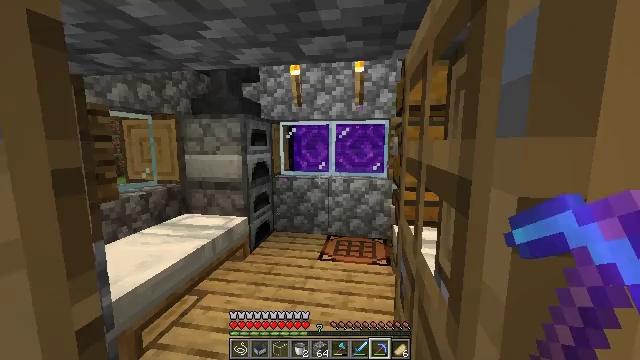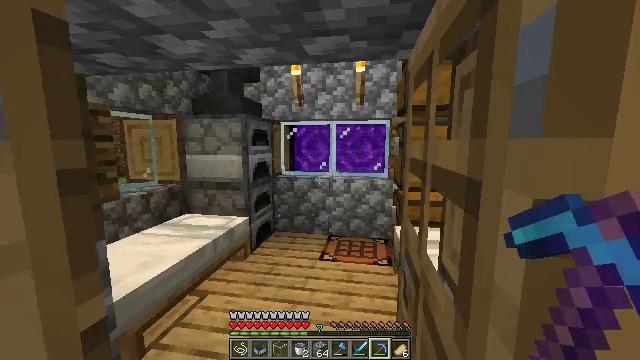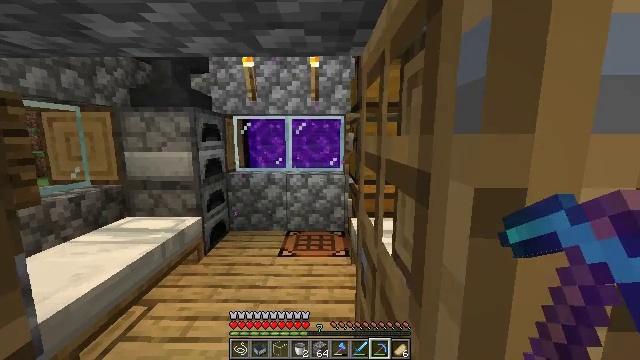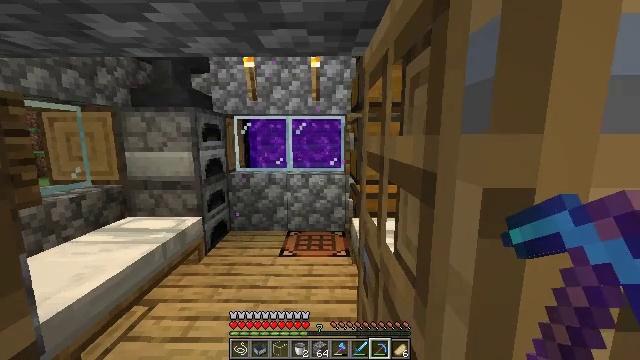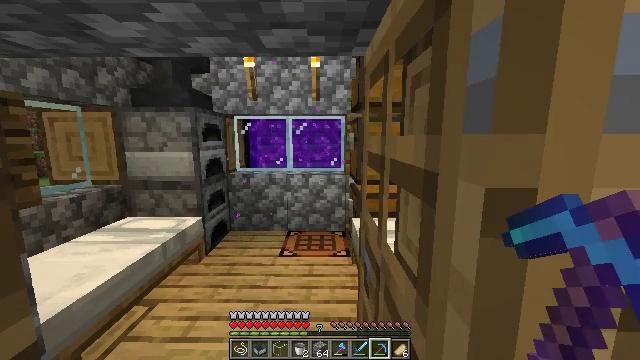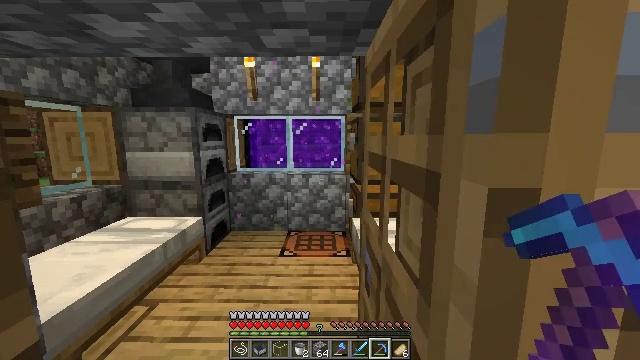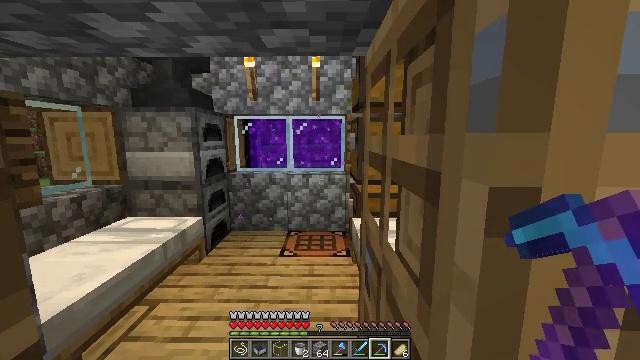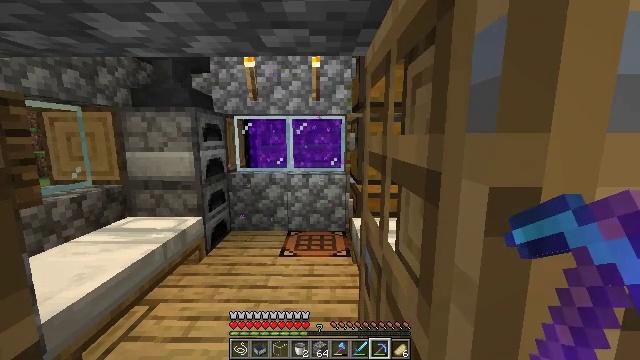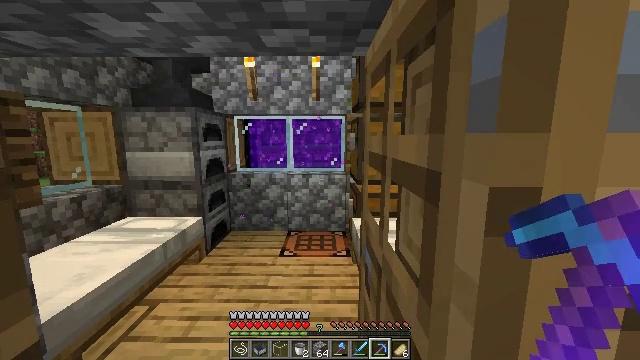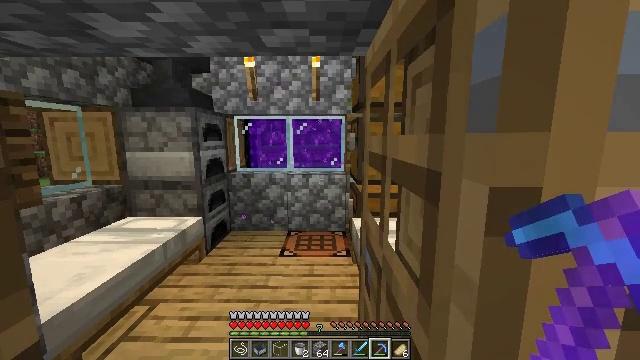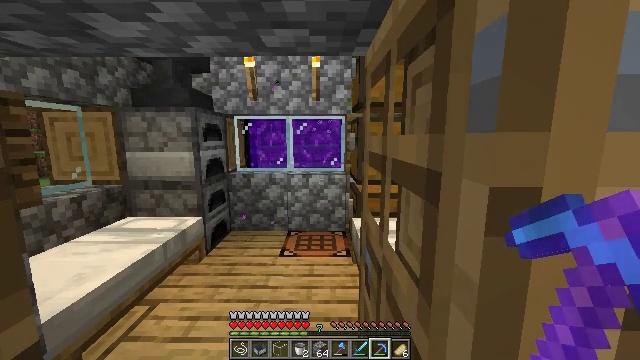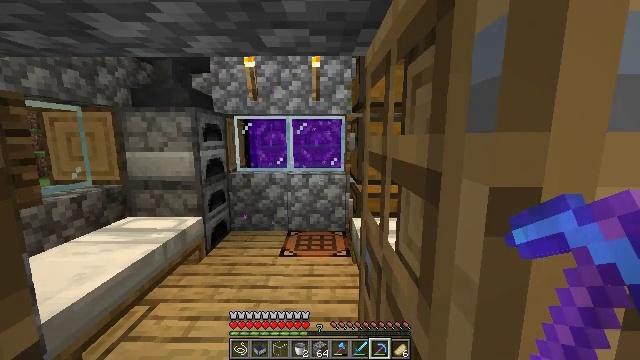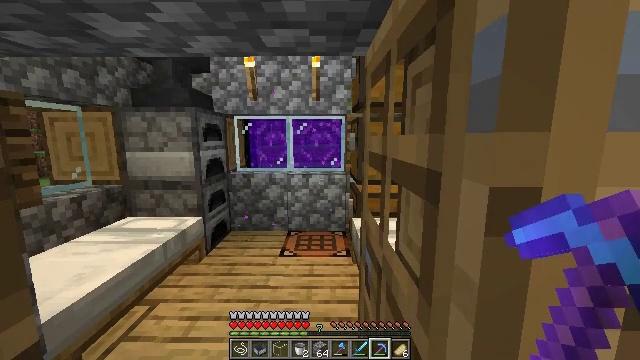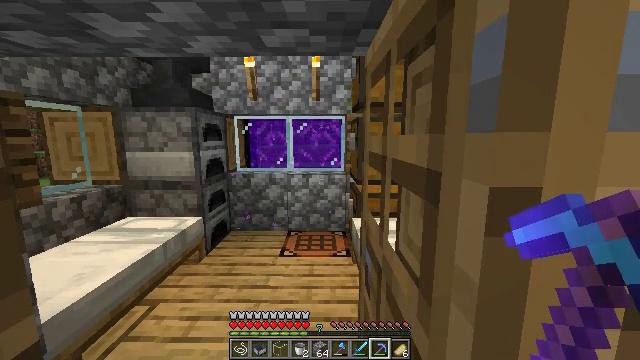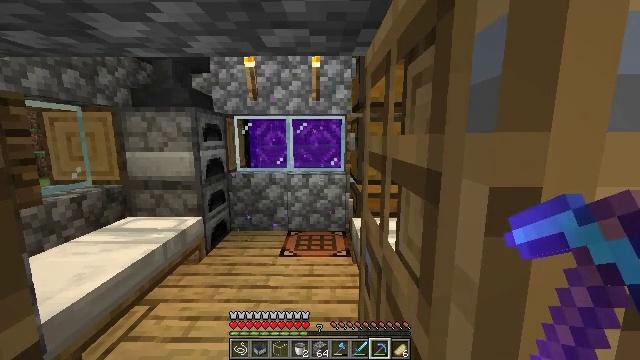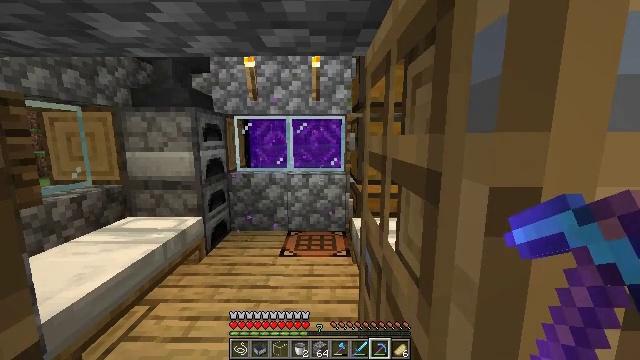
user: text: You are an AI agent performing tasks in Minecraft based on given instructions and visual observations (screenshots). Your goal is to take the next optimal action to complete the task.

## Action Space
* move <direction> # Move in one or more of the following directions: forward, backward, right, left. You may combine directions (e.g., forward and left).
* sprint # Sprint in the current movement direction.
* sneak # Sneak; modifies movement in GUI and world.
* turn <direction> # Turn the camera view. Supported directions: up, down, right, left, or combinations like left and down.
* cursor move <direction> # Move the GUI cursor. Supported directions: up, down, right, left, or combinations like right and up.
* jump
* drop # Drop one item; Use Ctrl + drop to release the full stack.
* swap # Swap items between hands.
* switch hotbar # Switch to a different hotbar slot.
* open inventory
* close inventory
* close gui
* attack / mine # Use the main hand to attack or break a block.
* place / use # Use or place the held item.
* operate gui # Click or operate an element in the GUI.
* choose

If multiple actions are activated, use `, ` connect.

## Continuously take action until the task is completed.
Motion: motion action
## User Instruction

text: Use the furnace to smelt stone into smooth stone.
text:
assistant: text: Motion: move forward
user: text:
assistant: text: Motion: move forward, turn right and down
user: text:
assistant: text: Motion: no_op
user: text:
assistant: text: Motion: no_op
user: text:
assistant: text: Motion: no_op
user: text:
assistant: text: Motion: no_op
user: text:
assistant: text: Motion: no_op
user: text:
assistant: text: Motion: no_op
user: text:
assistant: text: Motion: no_op
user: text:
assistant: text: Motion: no_op
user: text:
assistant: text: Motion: no_op
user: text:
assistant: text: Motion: no_op
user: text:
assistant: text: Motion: no_op
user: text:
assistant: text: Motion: no_op
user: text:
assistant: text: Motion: no_op
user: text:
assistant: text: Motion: no_op
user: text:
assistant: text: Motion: move forward
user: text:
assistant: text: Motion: move forward
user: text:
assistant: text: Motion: move forward
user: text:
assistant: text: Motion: move forward
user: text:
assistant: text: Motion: move forward
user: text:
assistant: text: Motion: move forward
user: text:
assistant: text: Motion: move forward
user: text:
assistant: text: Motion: move forward
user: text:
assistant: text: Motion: move forward
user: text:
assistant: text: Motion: move forward
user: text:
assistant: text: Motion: move forward
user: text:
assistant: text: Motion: move forward
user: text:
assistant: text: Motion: move forward and move left
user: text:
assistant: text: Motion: move forward and move left